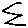
Label: zigzag